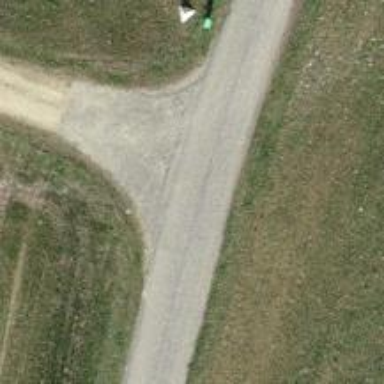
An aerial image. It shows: Well-maintained track road of grade 1.